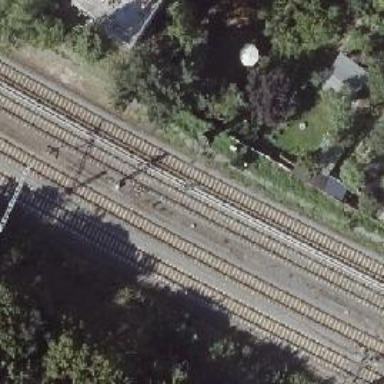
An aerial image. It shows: Railway signal.